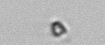
Label: nanoplankton_mix